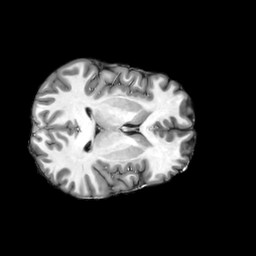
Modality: T1w
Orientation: axial
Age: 32
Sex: male
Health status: ill